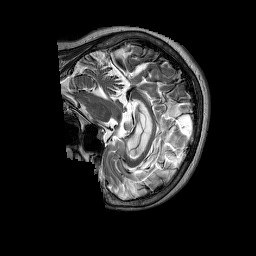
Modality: T2w
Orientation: sagittal
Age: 66
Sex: female
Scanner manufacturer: siemens
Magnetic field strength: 3 T
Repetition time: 3.2 s
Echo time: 0.213 s